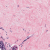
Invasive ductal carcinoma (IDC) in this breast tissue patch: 0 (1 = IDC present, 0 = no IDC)